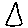
Label: triangle